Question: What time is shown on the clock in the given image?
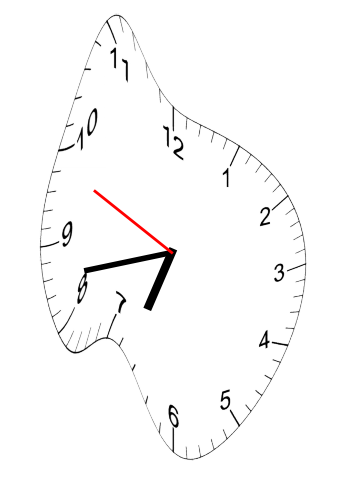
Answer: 06:42:49